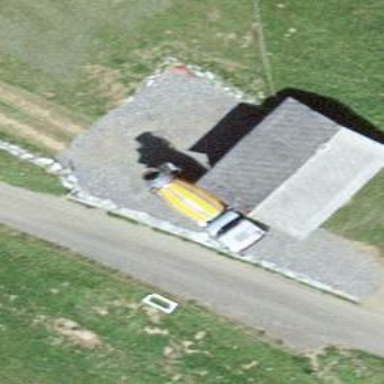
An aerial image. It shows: Barn.